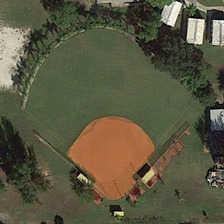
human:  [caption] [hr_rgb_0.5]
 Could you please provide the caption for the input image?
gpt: the baseball field is evenly divided into four parts .

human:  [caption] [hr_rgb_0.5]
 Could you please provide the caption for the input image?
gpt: a baseball field is near some green trees and several buildings .

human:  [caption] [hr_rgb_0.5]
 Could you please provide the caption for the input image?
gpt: a baseball field is near some green trees and several buildings .

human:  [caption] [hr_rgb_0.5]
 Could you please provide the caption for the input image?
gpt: the baseball field field is surrounded by lush trees and buildings .

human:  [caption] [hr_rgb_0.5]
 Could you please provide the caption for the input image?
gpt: the baseball field is evenly divided into four parts .